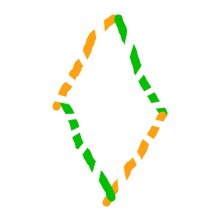
Shape: rhombus